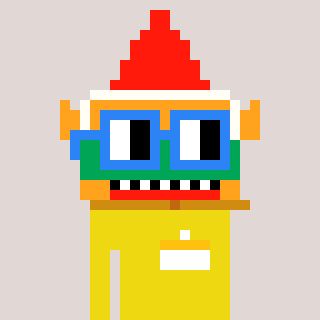
a pixel art character with square blue glasses, a gnome-shaped head and a yellow-colored body on a warm background